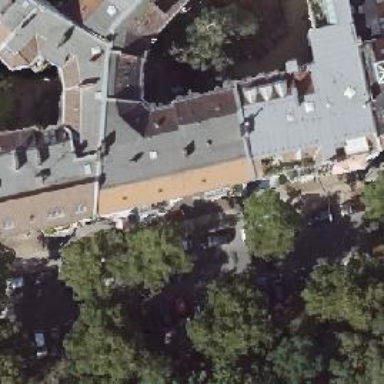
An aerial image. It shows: Apartment building with double saltbox roof shape.